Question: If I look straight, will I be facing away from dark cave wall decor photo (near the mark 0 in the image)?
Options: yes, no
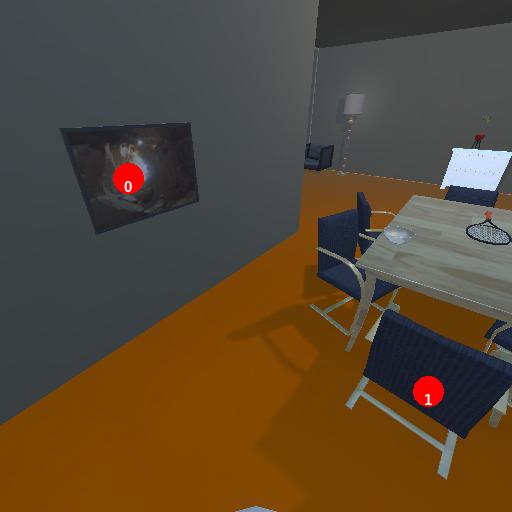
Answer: yes